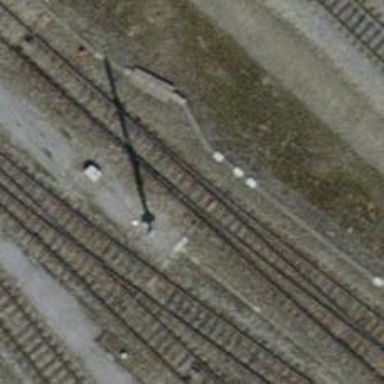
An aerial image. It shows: Railway switch.